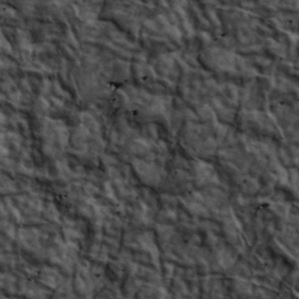
Label: non_frost